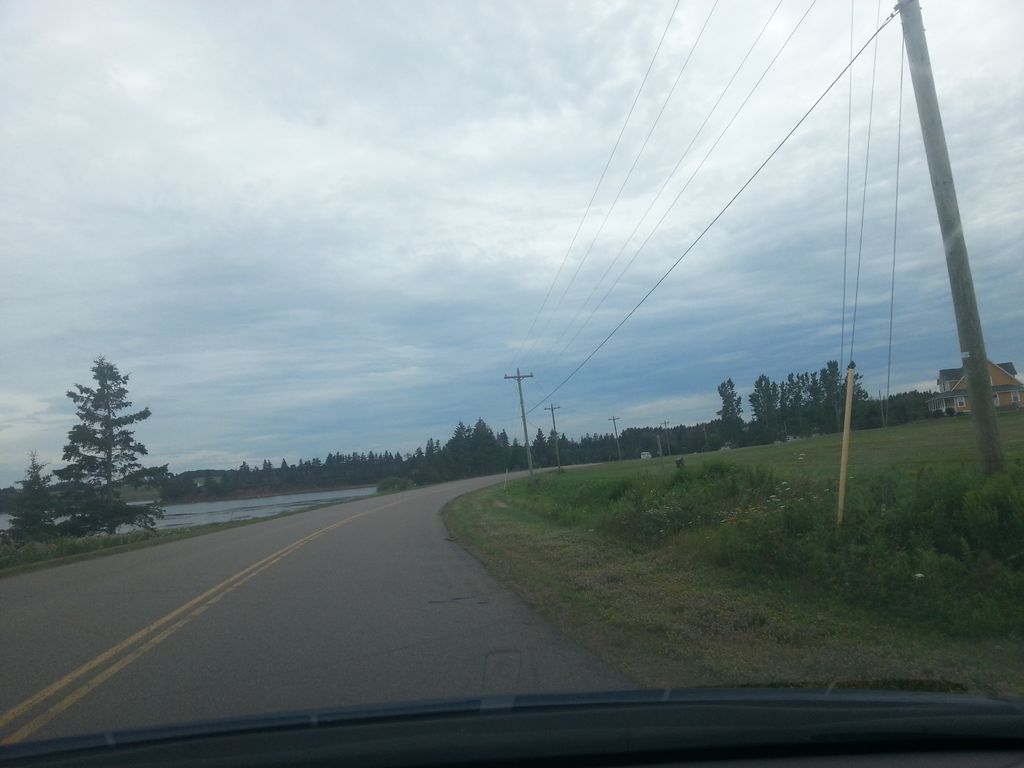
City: charlottetown